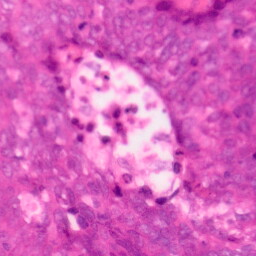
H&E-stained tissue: Colon